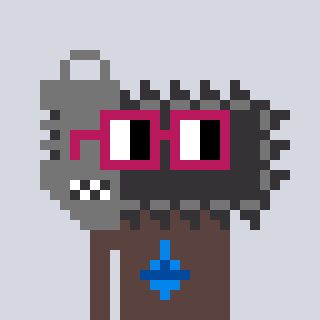
a pixel art character with square dark red glasses, a chainsaw-shaped head and a darkbrown-colored body on a cool background